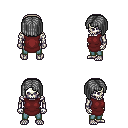
a pixel art fantasy rpg character, male body template, skeleton, maroon tunic, teal pants, gray pageboy hairstyle, four views (front, back, left, right), 2x2 character sprite sheet, small pixel art, hard edges, no anti-aliasing